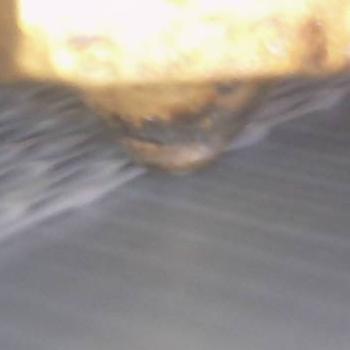
Flow rate: 37%